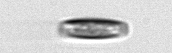
Label: pennate